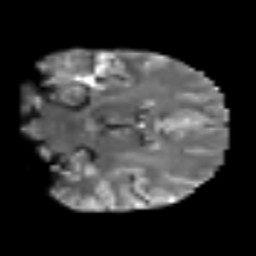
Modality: T2w
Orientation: coronal
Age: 49
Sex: female
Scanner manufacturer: siemens
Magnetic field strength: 3 T
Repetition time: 6.1 s
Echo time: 0.101 s